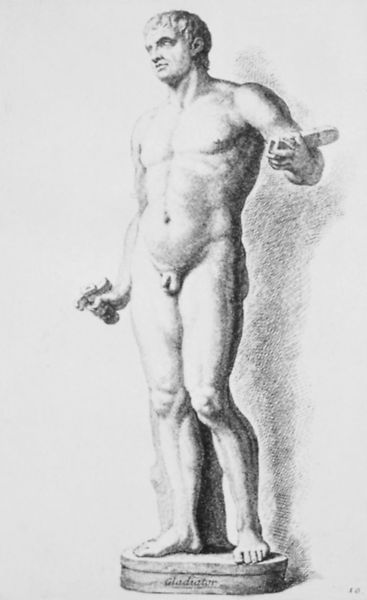
Titel: “Icones”, Skulpturenkatalog der Brüder Reynst
Institution: Amsterdam, Rijksprentenkabinett
Schlagwörter: akt, kopf, mann, nackt, schatten, skizze, zeichnung, sockel, herr, hände, figur, haare, skulptur, statue, beine, füße, studie, klein, farblos, muskeln, inschrift, plastik, geschlecht, knie, stütze, nakt, schwert, rom, römer, hammer, david, gewichte, römisch, standbild, grichisch, gladiator, glied, nman, micropenis, wüße